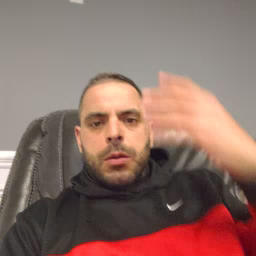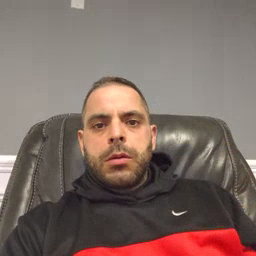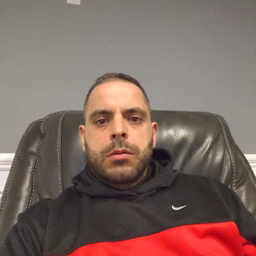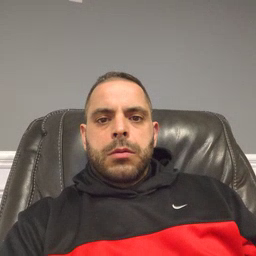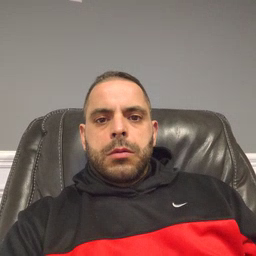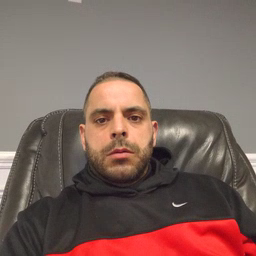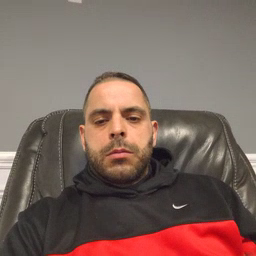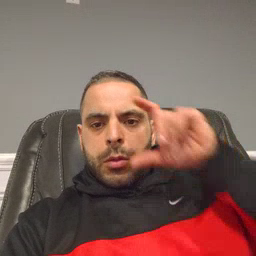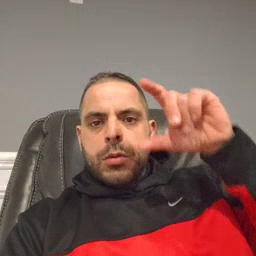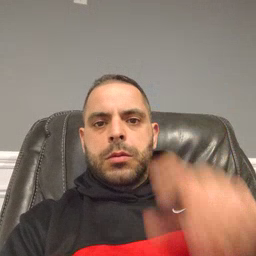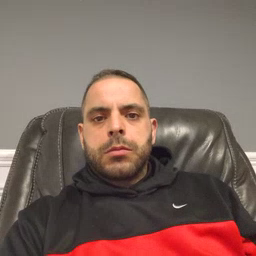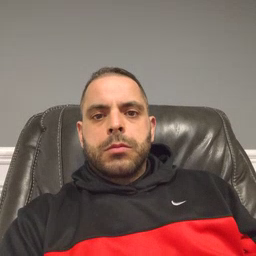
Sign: moon